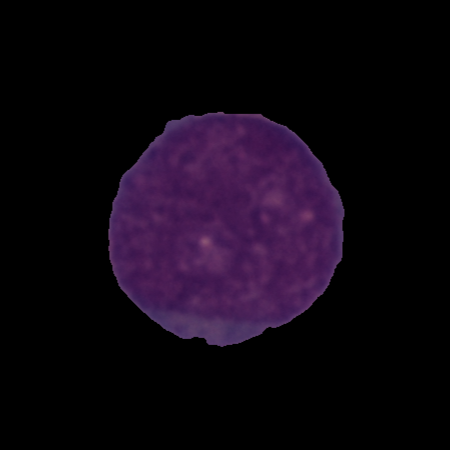
Label: cancer